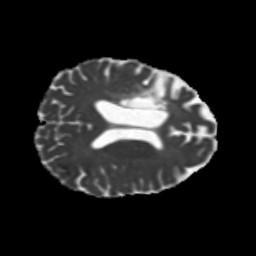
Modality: MD
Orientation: axial
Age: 57
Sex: female
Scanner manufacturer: siemens
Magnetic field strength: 3 T
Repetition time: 5.25 s
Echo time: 0.08 s